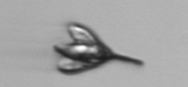
Label: Pyramimonas_longicauda